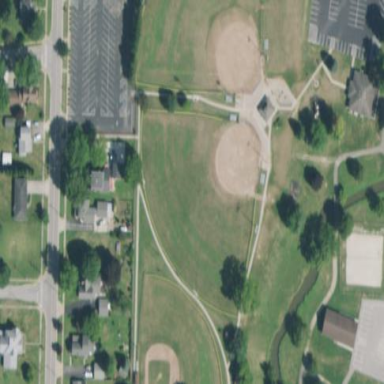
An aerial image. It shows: Baseball pitch for leisure land.